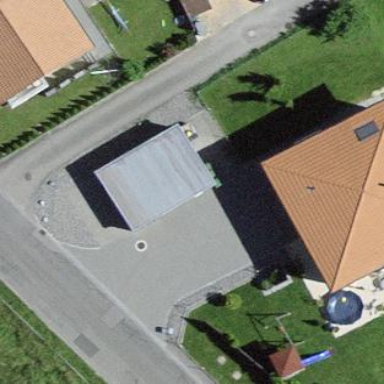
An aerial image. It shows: Garage building.